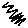
Label: zigzag